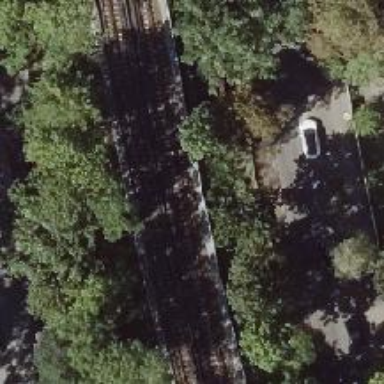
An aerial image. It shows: Rail line with overhead electrification.